Field crop: tomato
Growth stage: 2
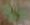
Species: solanum